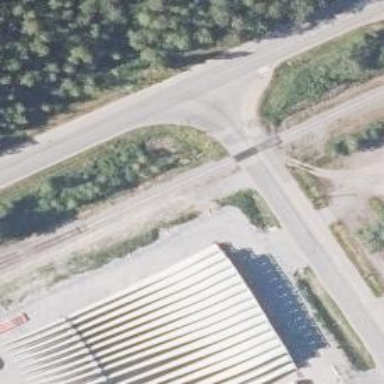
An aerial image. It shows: Level crossing with saltire marking.